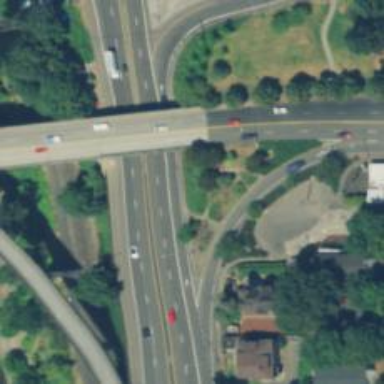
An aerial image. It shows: Trunk link highway.